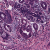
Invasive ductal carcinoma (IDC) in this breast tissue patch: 1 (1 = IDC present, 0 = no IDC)